Field crop: tomato
Growth stage: 1
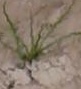
Species: cyperus